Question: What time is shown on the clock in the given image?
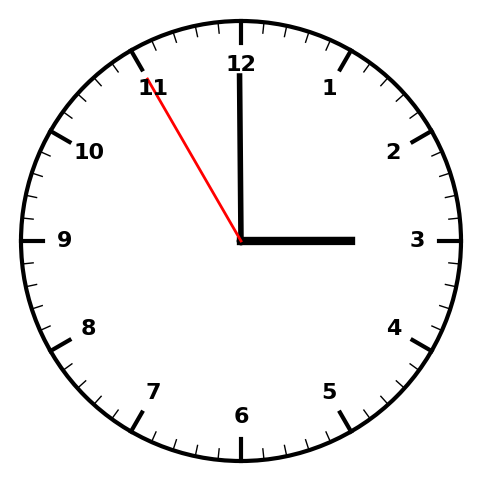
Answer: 02:59:55